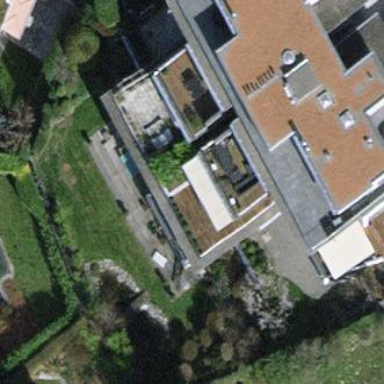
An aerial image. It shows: Balcony as part of building.